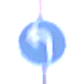
Verkehrszeichen: VorgeschriebeneFahrtrichtungLinks
Umgebung: Outdoor, Urban
Tageszeit: SunriseSunset
Wetter: Clear
Licht: Natural
Jahreszeit: NotSpecified
Kontrast: MediumContrast